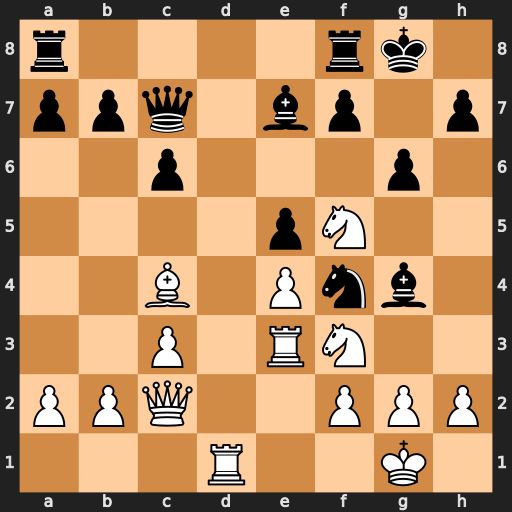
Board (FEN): r4rk1/ppq1bp1p/2p3p1/4pN2/2B1Pnb1/2P1RN2/PPQ2PPP/3R2K1
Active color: w
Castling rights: -
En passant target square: -
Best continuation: Nh6+ Kg7 Nxg4